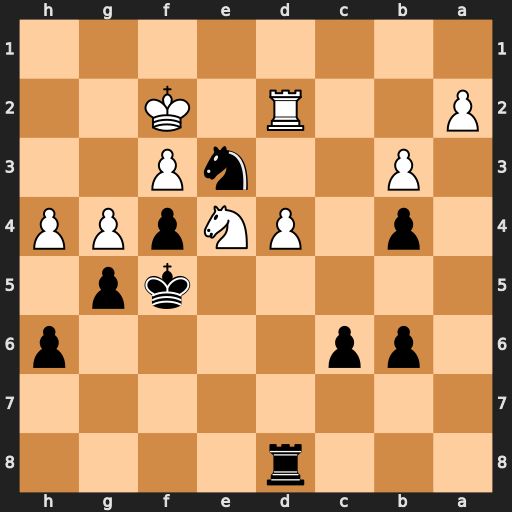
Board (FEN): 3r4/8/1pp4p/5kp1/1p1PNpPP/1P2nP2/P2R1K2/8
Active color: b
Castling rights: -
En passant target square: -
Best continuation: Nxg4+ fxg4+ Kxe4